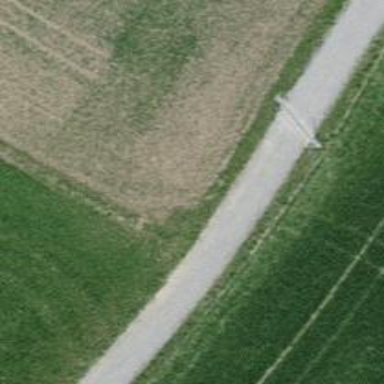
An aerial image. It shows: Track with fine gravel surface of grade2 quality.